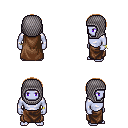
a pixel art fantasy rpg character, male body template, dark elf, purple skin, brown cape, robe skirt, brown plain hairstyle, chain hood, bracelets, four views (front, back, left, right), 2x2 character sprite sheet, small pixel art, hard edges, no anti-aliasing